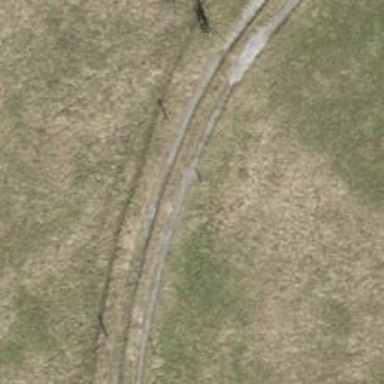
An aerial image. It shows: Track on the ground with grade3 tracktype.